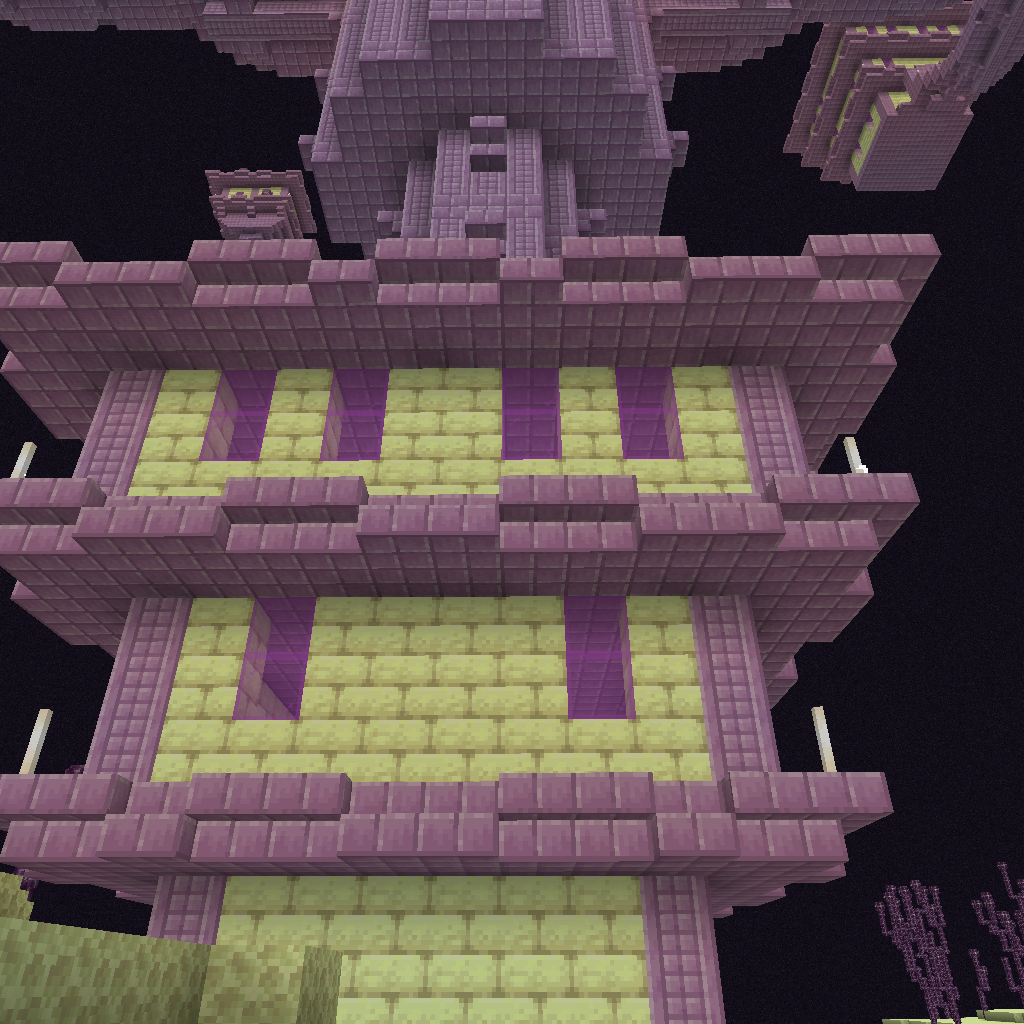
end city tower with yellow and pink bricks